Question:
I am developing an application in 'rhomobile' and made a build for iOs as '.ipa' file and after uploading my binary file through the application loader into iTunes connect I get an error status as Missing Screenshots which I have attached . I have added 2 screen shots in 3.5 and 4 inch display where 3.5 image sizes are '320*480' and 4 inch screenshots of size '640*960' .I have not added any screenshots for iPad as this app is only for iPhone .Do I need to add iPad screenshots. I also have deleted a launch image 'namedDefault-568h@2x.png'.
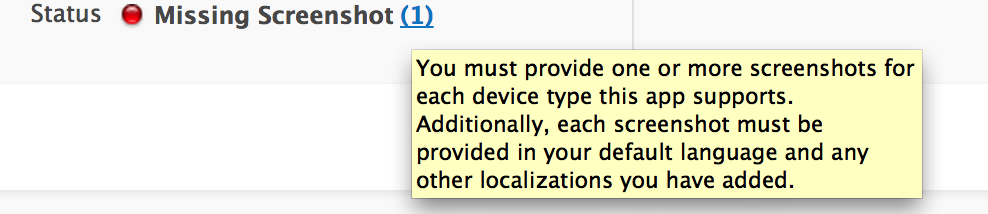
Answer: Things to note.
1. If your application is Universal, you need to upload screenshot for all the devices
2. If your application is iPhone, you need to upload screenshot for iPhone4, and iPhone 5 Devices.
3. Same for if its only iPad.
4. If your app supports multiple languages you need to select language see below
Hope it helps.